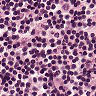
Metastatic tissue present: no